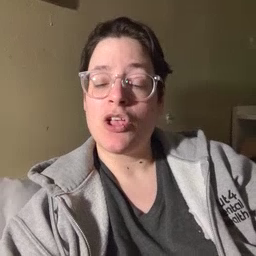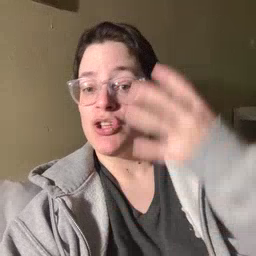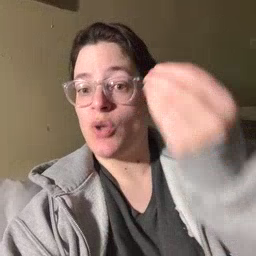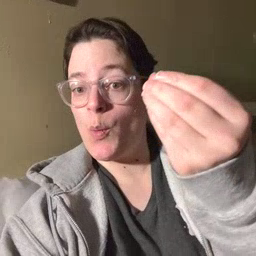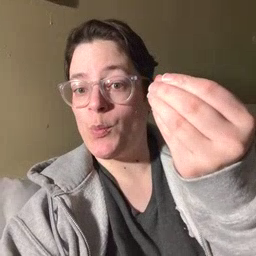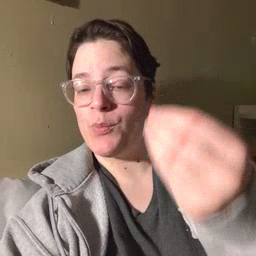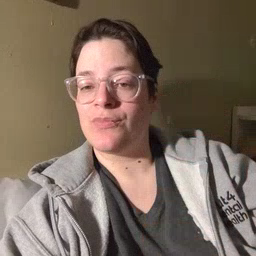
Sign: go